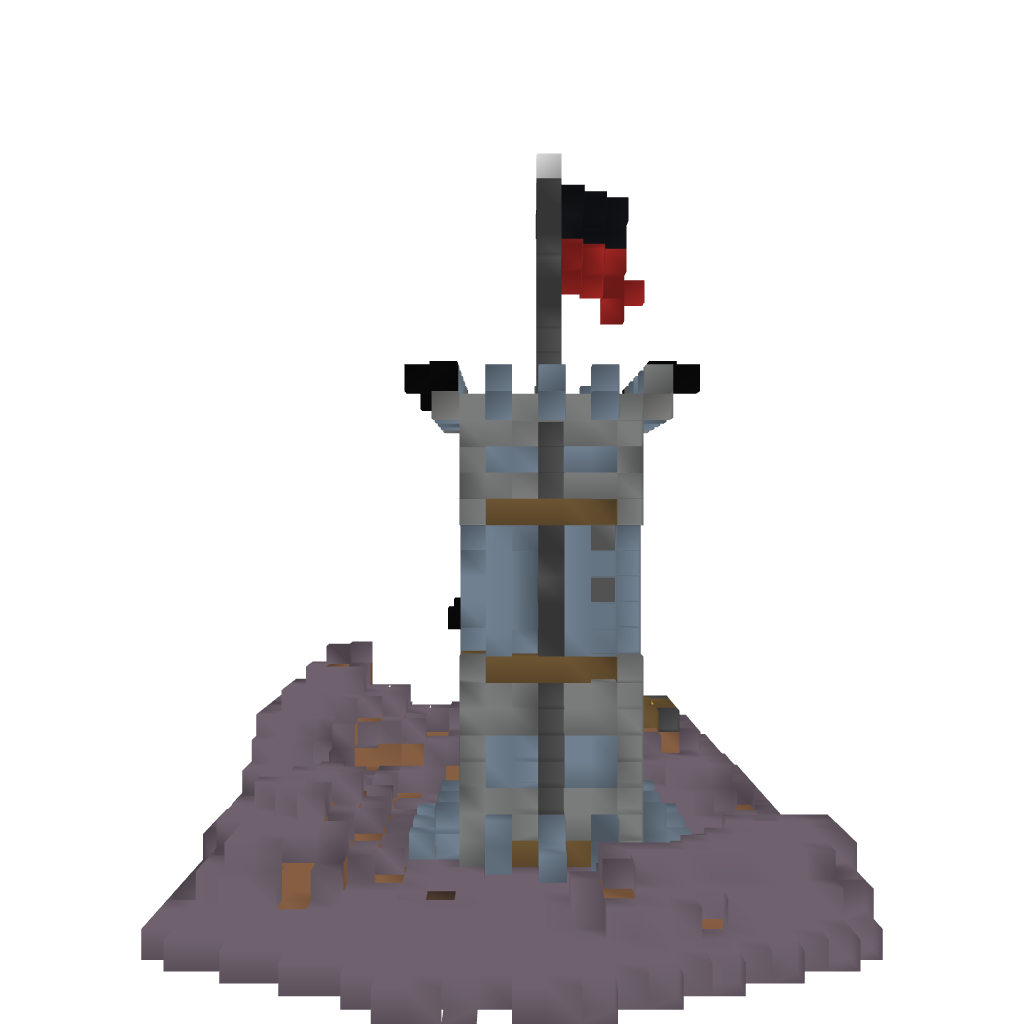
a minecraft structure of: Castle/Chateau